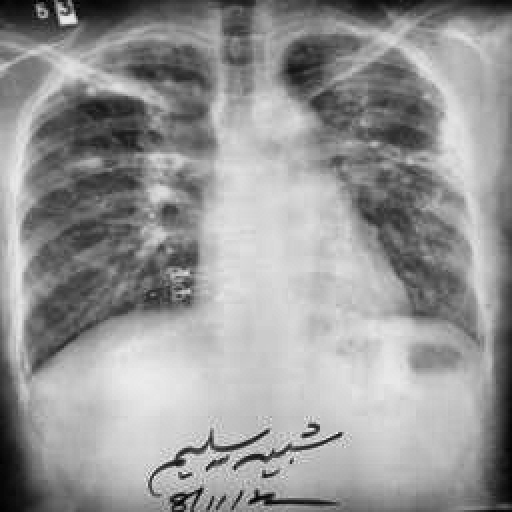
Finding: TUBERCULOSIS